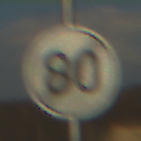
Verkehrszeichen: EndeGeschwindigkeit80
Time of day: SunriseSunset
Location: Outdoor (RoadRail)
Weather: PartlyCloudy
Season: NotSpecified
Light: Natural